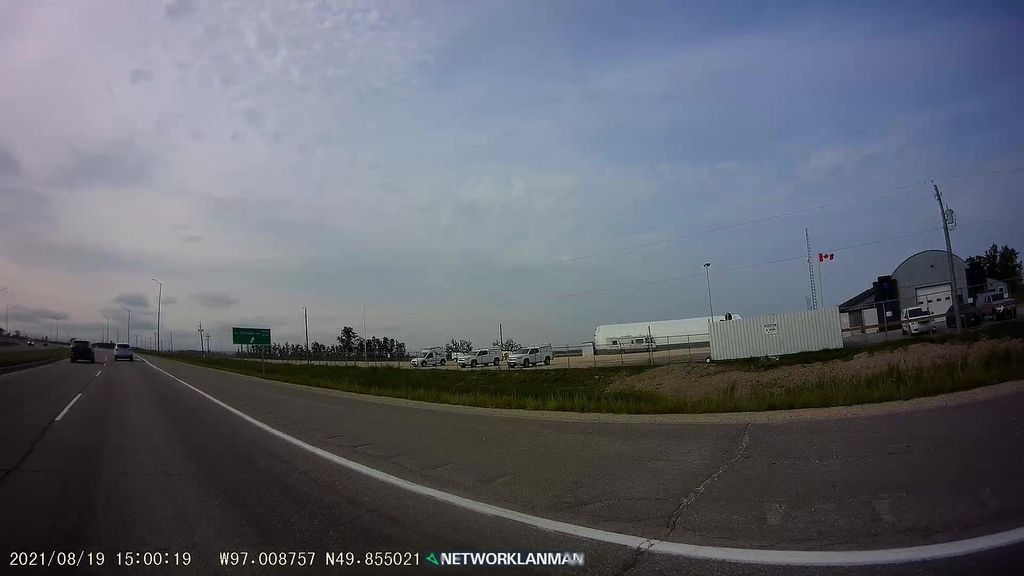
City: winnipeg